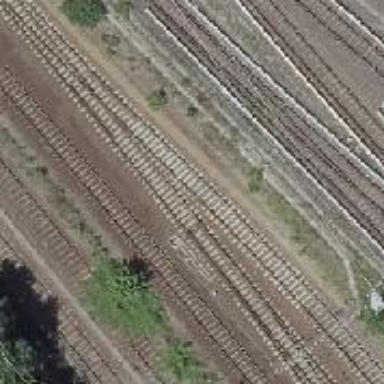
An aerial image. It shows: Railway switch with turnout to the right.